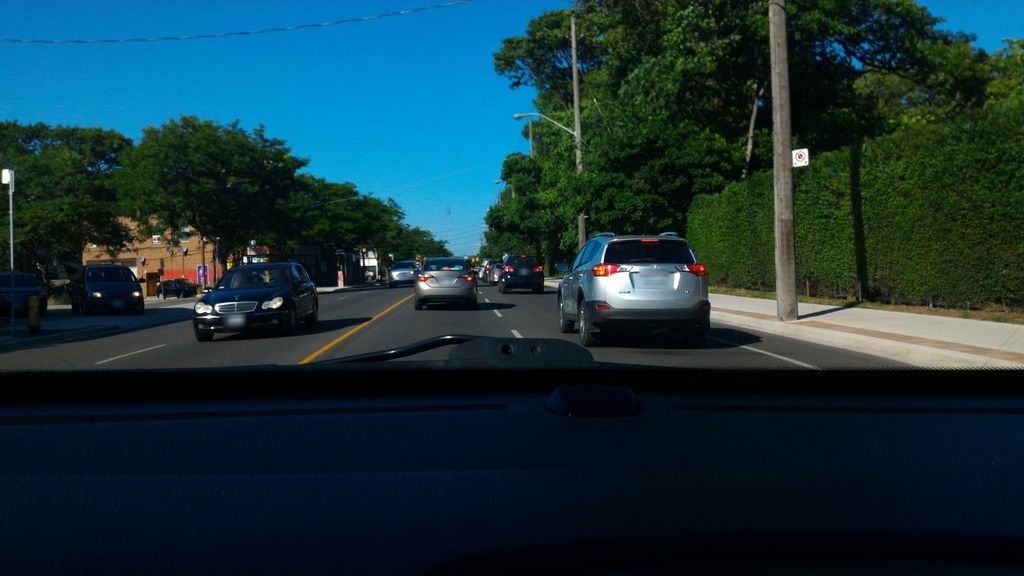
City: toronto